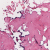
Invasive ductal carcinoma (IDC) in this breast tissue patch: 0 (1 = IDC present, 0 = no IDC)